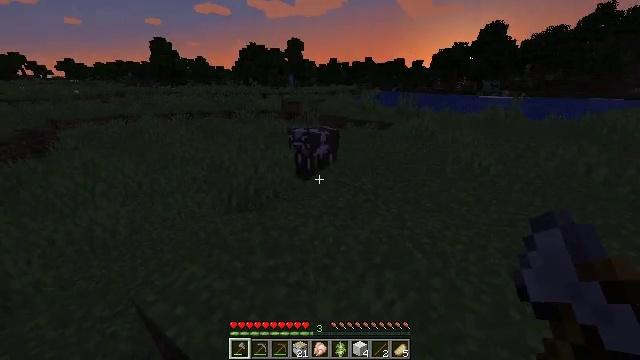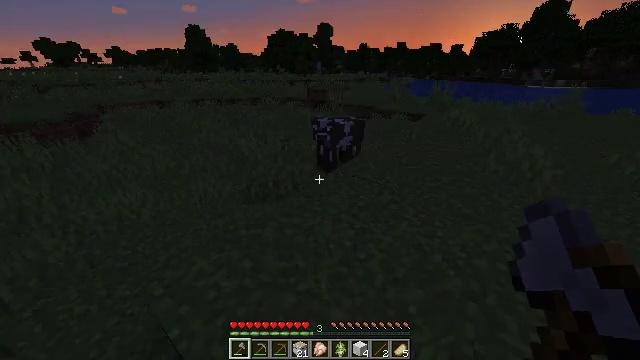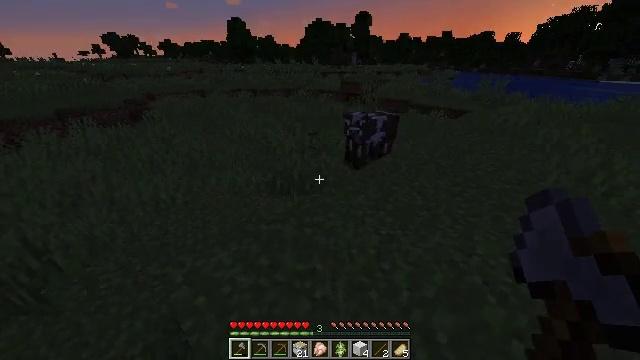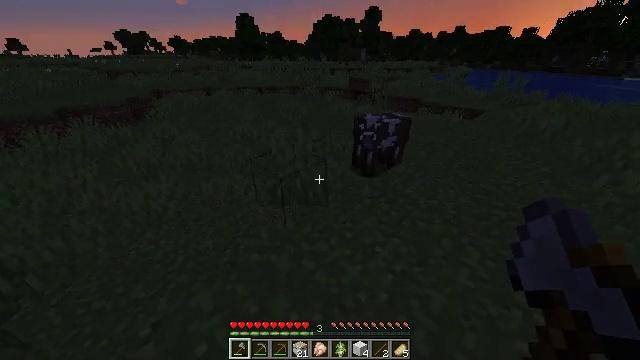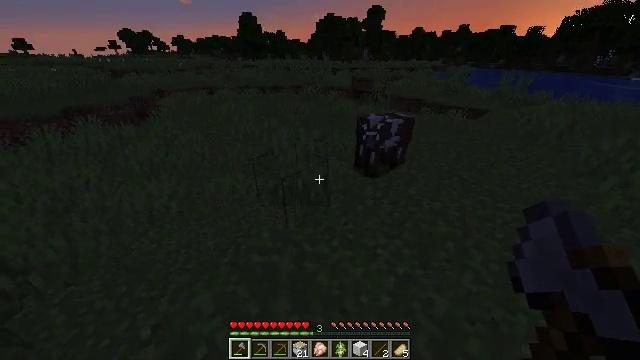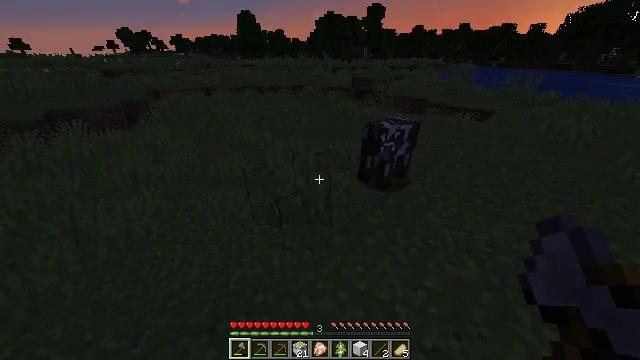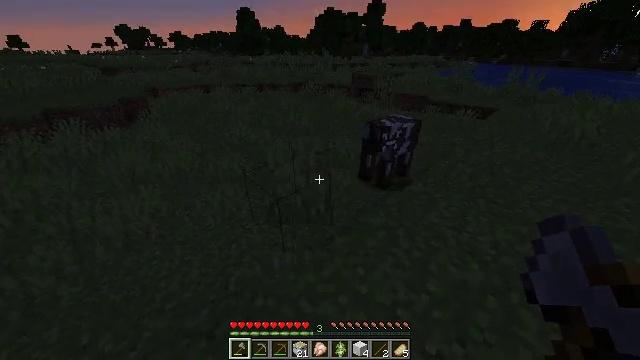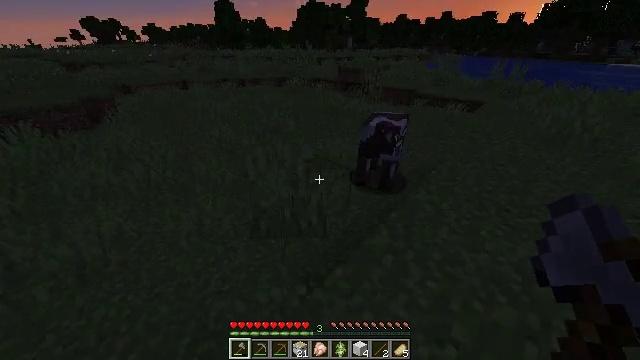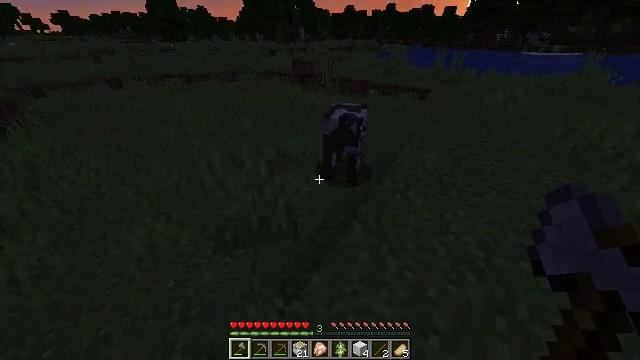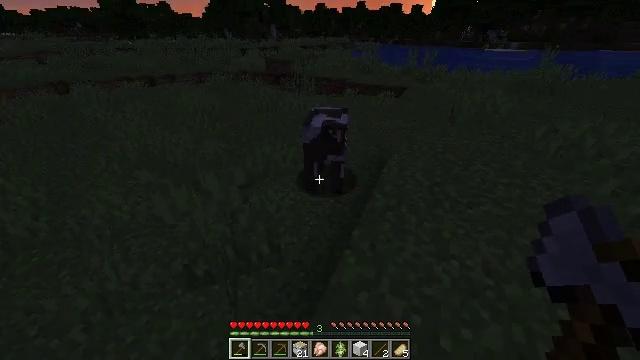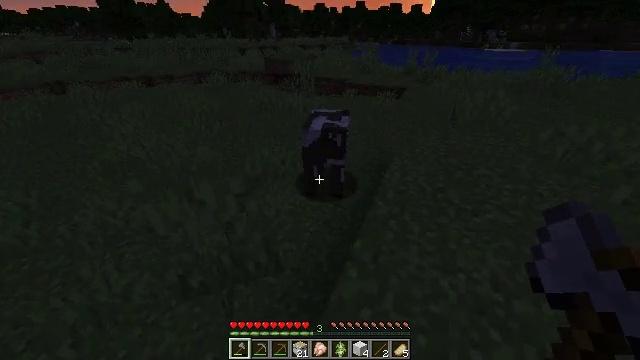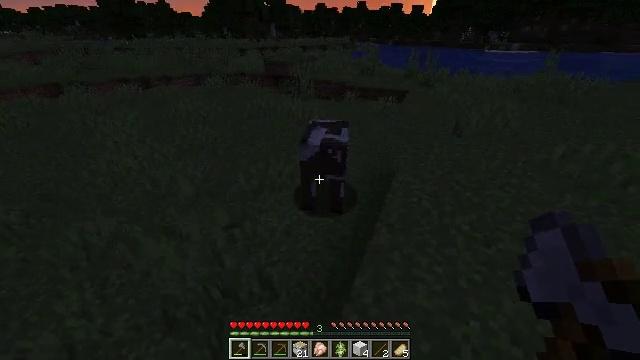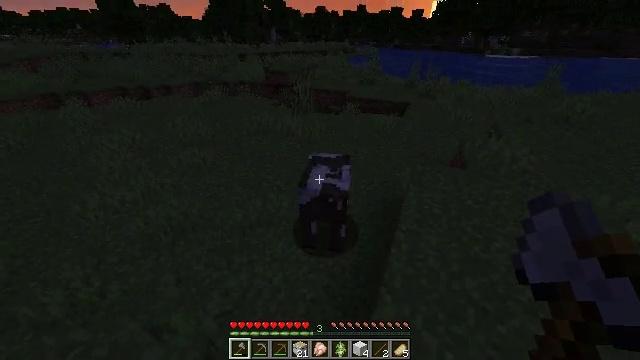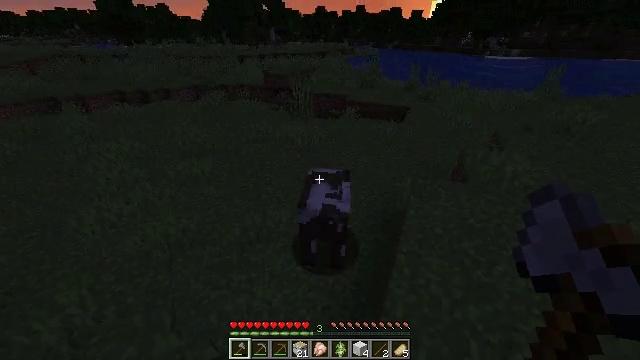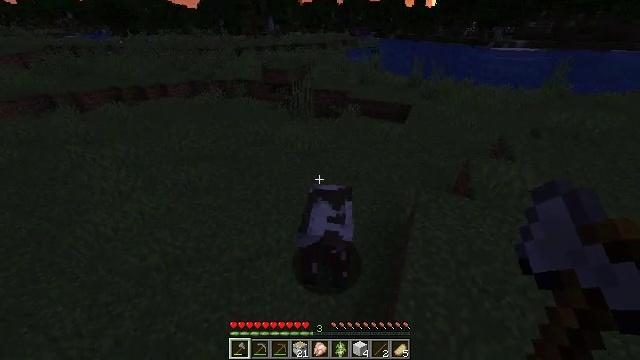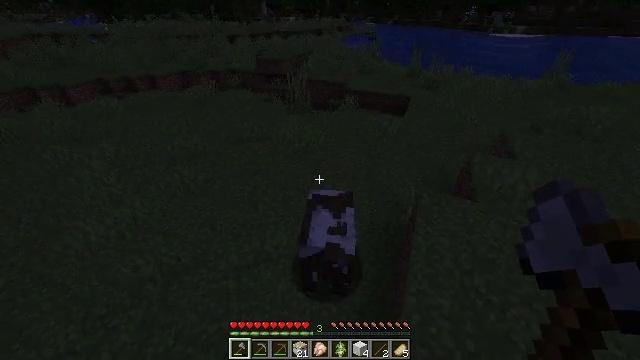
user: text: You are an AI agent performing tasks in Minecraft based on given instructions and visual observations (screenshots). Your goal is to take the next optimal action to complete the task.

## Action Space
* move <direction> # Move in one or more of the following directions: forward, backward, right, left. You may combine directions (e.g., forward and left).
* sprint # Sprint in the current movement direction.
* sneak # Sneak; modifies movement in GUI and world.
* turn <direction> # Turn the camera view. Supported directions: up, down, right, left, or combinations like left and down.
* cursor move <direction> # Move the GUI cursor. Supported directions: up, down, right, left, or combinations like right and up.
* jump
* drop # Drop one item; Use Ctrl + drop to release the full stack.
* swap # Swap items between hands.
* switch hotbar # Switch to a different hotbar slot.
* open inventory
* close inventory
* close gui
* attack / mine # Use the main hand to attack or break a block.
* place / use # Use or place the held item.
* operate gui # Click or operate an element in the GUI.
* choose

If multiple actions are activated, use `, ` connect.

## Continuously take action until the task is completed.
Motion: motion action
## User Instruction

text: Combat the cow.
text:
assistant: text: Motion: move forward, sprint, turn left and down
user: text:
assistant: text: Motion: move forward, sprint, turn left and down
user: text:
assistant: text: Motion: move forward, sprint, turn left
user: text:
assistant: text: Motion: move forward, sprint
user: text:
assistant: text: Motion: move forward, sprint
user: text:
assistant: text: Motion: move forward, sprint
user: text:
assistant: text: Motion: move forward, sprint, turn right and down
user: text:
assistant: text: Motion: move forward, sprint, turn right and down
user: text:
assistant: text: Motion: move forward, sprint, turn right
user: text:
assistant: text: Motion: move forward, sprint
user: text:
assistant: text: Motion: move forward, sprint, jump
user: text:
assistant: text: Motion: move forward, sprint, jump
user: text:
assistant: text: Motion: move forward, sprint, jump
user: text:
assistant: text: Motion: move forward and move left, sprint, turn down, jump
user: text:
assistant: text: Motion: move forward and move left, sprint, turn right and down
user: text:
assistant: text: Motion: move forward and move left, sprint, turn right and down
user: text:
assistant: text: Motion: move forward and move left, sprint, turn right and down
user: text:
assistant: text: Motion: move left, turn right
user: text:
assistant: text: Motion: move left, turn right
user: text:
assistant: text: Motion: move left, turn right and down
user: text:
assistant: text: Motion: move left, turn right and down, attack / mine
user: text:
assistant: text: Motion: turn right and down, attack / mine
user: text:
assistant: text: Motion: turn right and up, attack / mine
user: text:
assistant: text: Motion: turn right and up, attack / mine
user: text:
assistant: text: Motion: turn right and up
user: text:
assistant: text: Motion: no_op